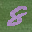
Label: 8